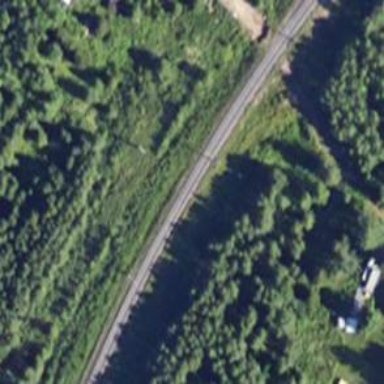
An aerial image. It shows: Railway track with continuous electrified contact lines.